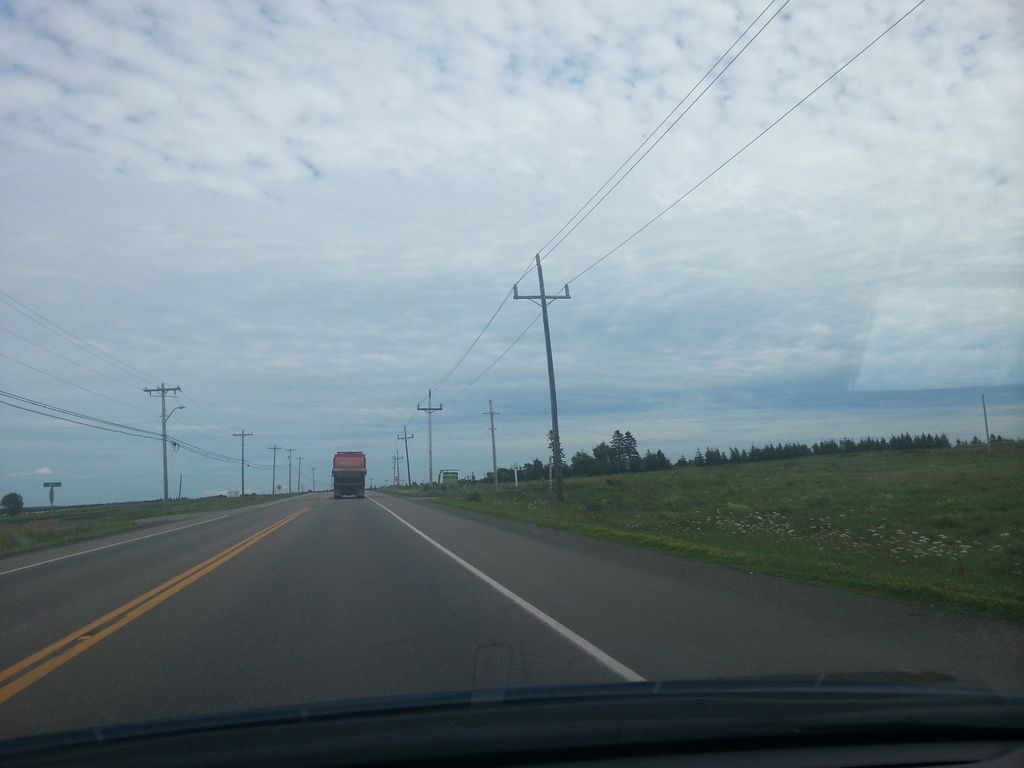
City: charlottetown